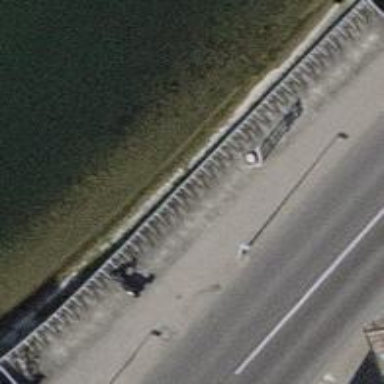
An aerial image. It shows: Bicycle parking area with wall loops for securing bikes.